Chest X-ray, PA view. Patient: 61 years old, sex M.
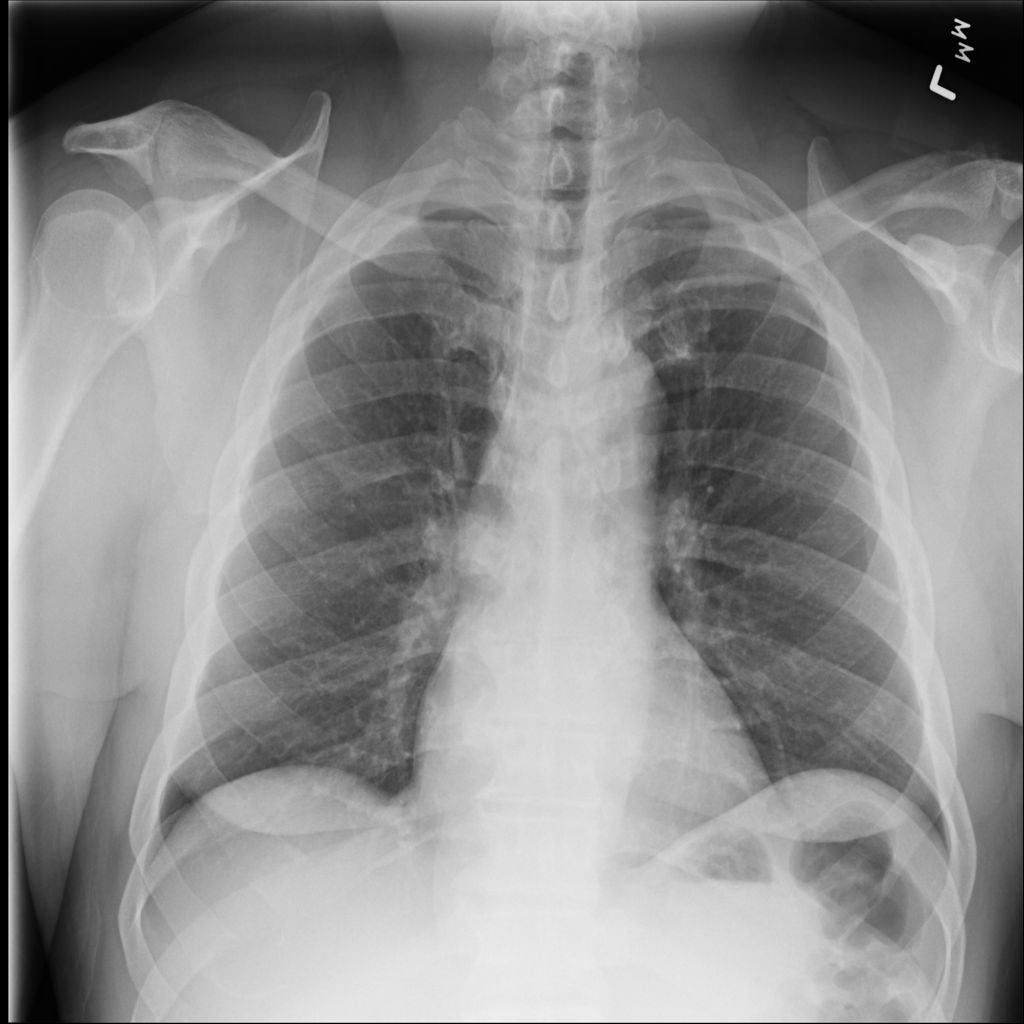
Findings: No Finding